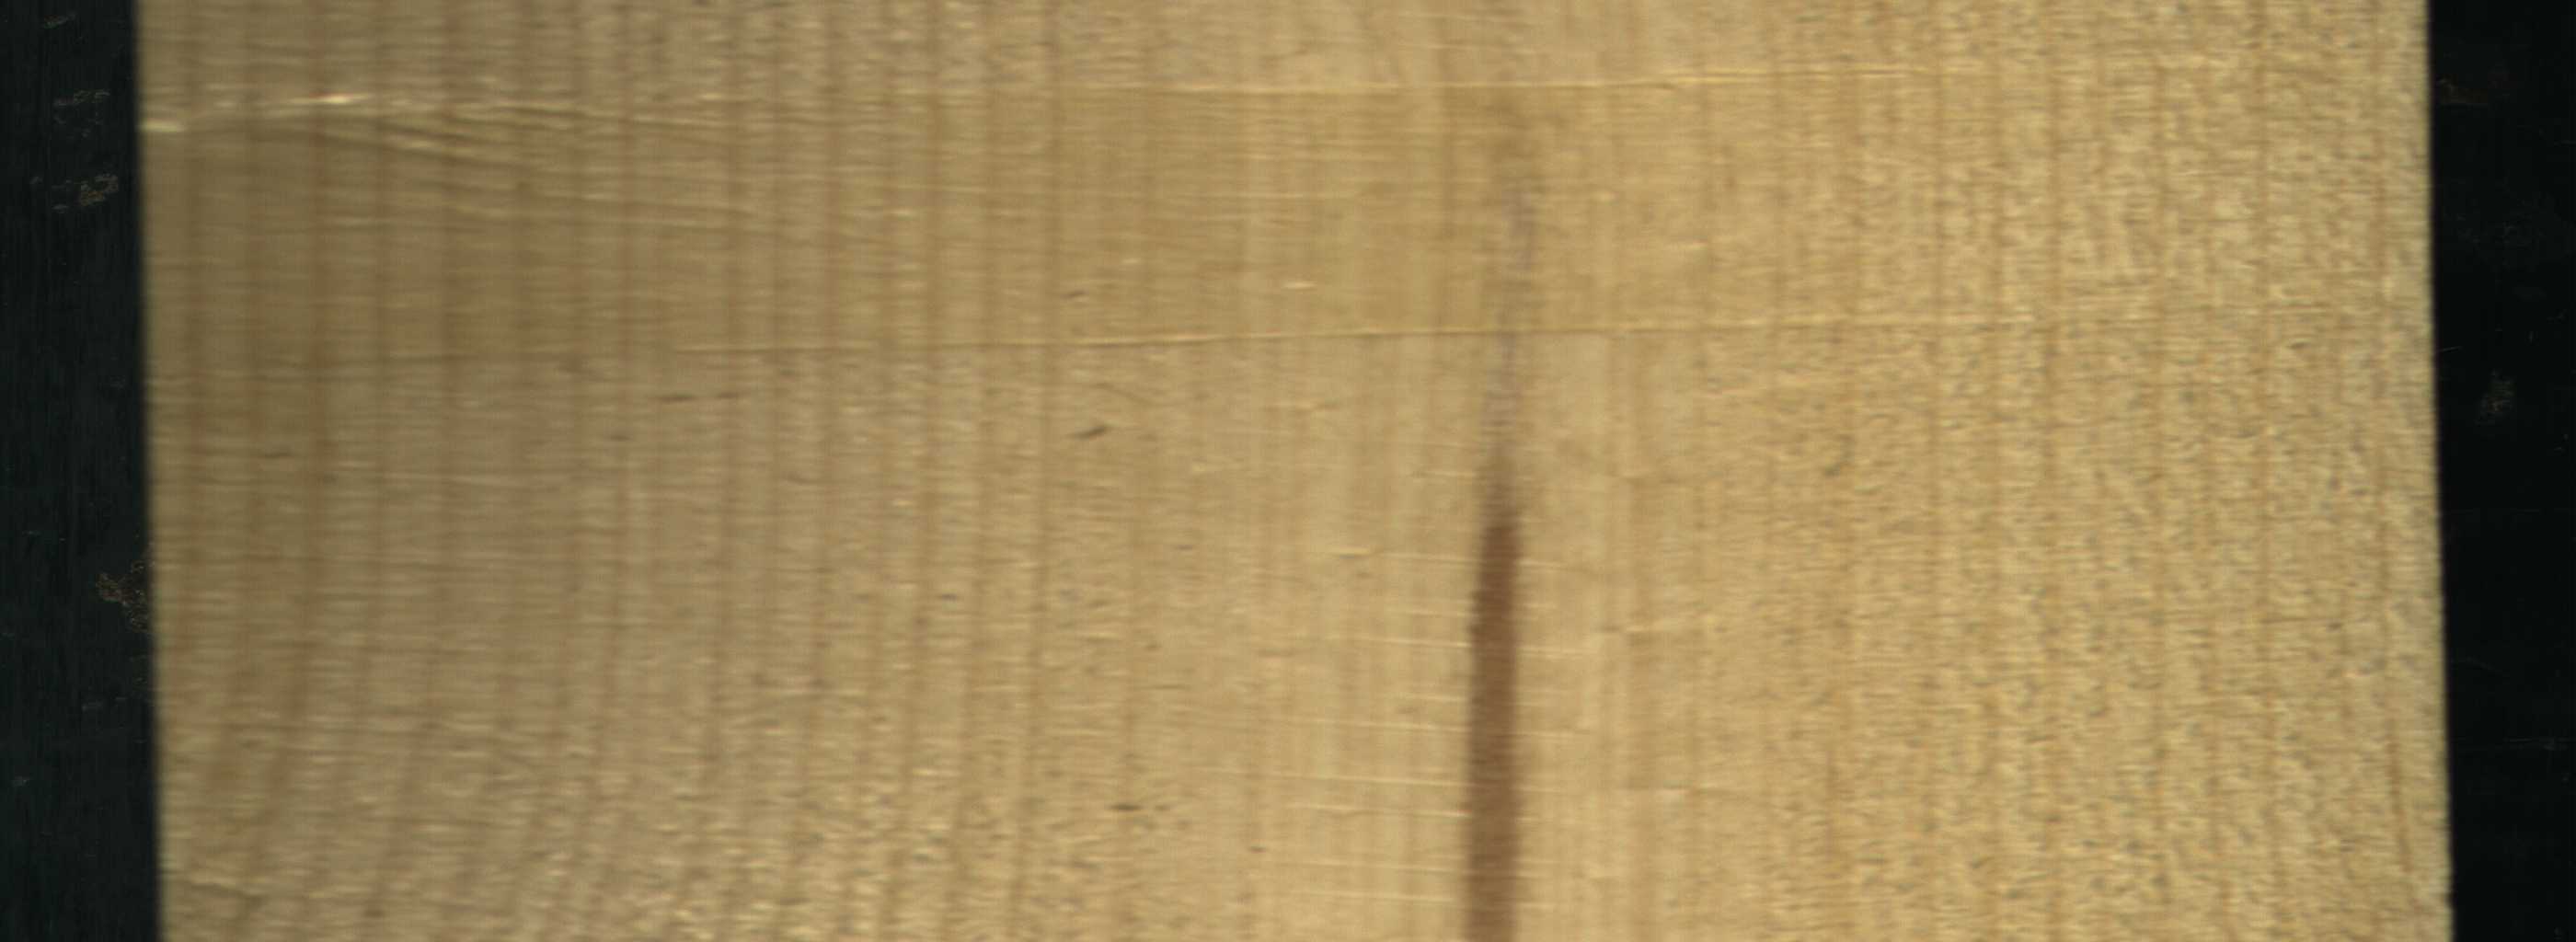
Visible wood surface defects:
Marrow